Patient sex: F
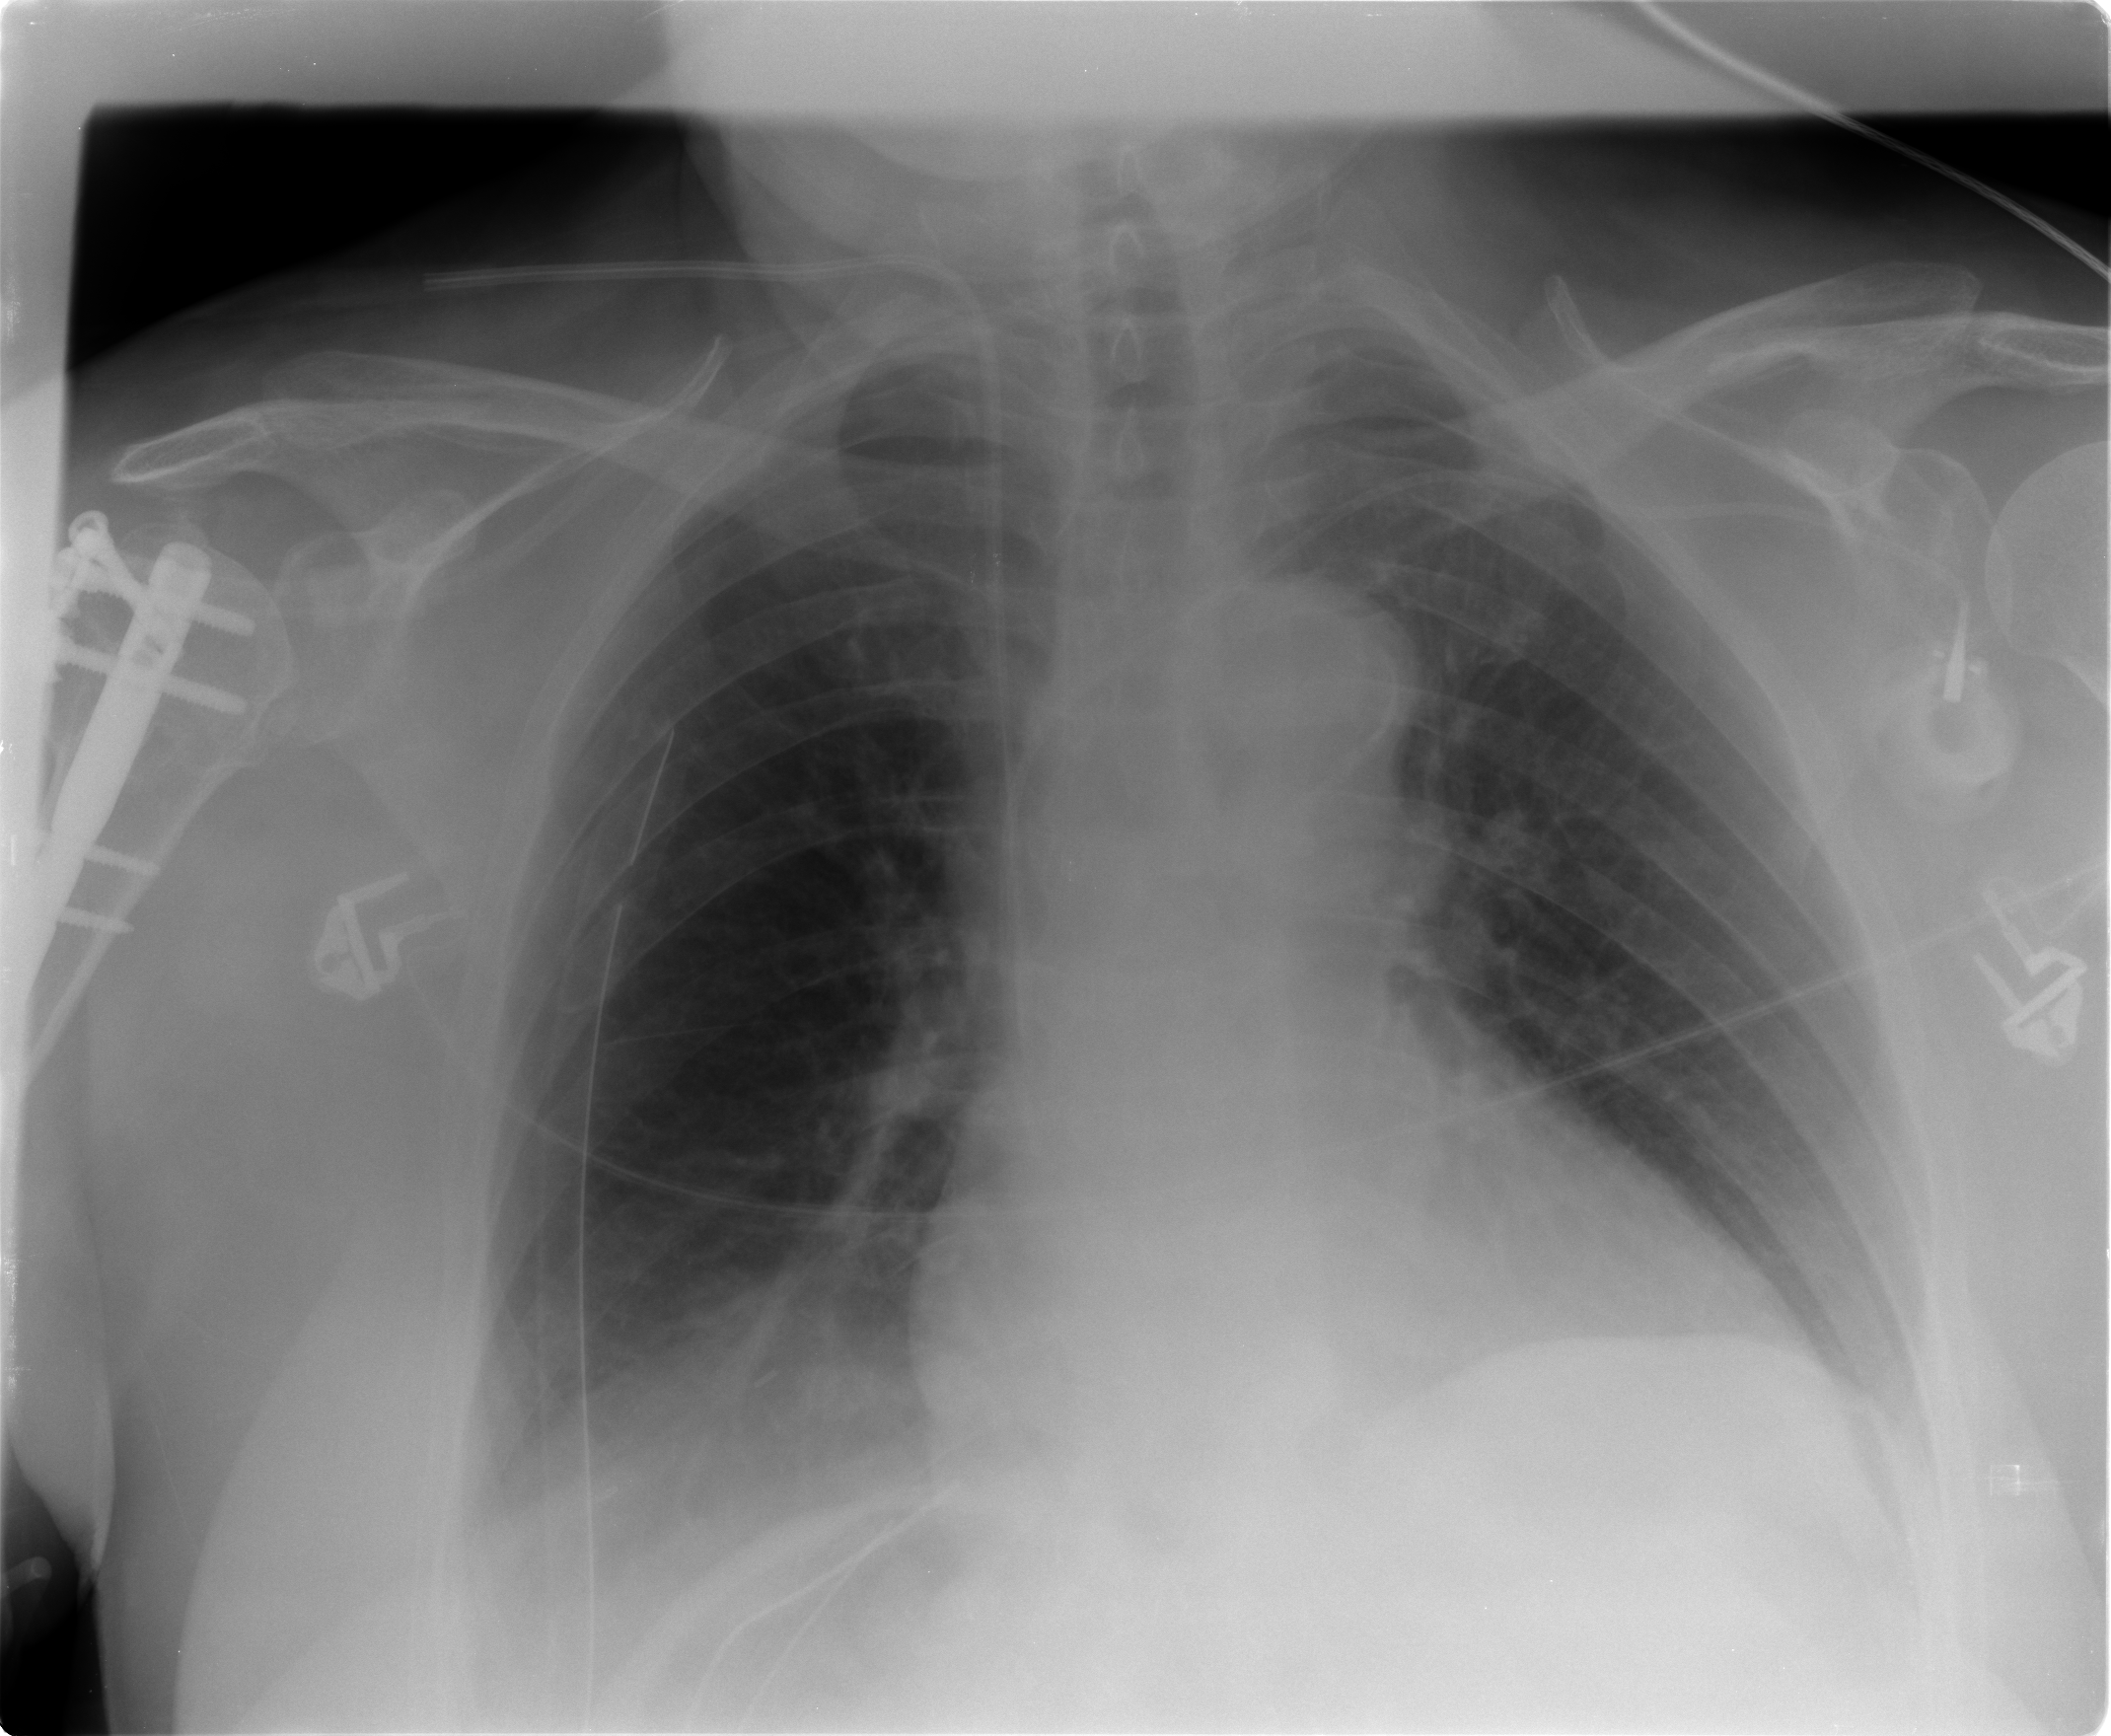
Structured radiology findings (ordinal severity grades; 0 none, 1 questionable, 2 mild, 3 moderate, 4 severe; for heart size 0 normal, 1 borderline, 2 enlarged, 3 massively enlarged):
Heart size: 2
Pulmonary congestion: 1
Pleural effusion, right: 2
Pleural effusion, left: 1
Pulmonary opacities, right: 2
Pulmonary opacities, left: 0
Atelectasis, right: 2
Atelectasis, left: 0